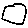
Label: circle